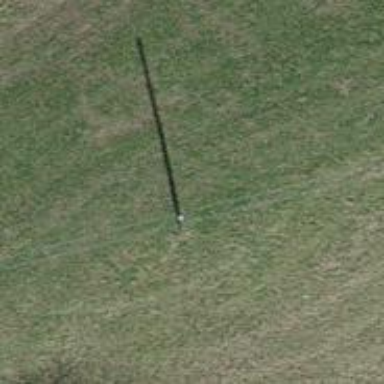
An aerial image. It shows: Power pole.